Frequency: 80000
Velocity: 0,248
Power: 22,9
Pulse duration: 0,0000001
Pass count: 1
Magnification: 10
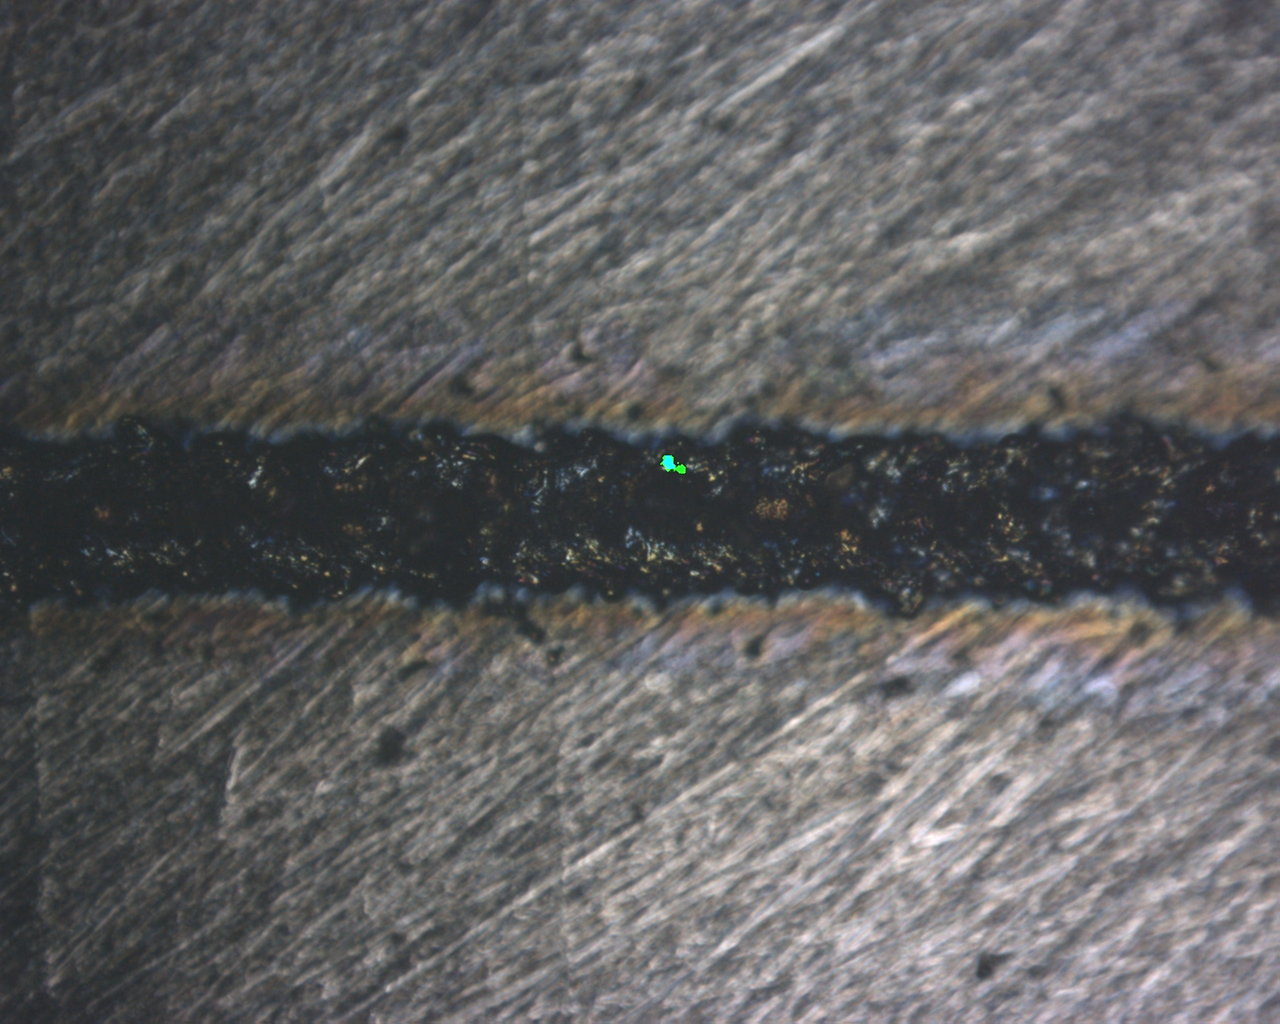
Measured width: 145.615
Other width: 52.9573